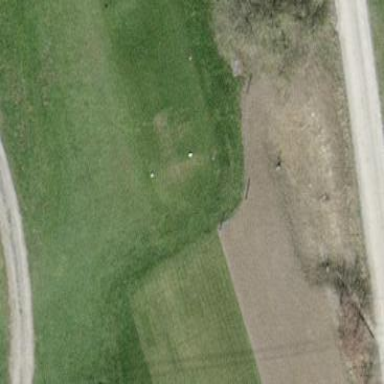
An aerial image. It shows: Grassy area designated as golf tee.